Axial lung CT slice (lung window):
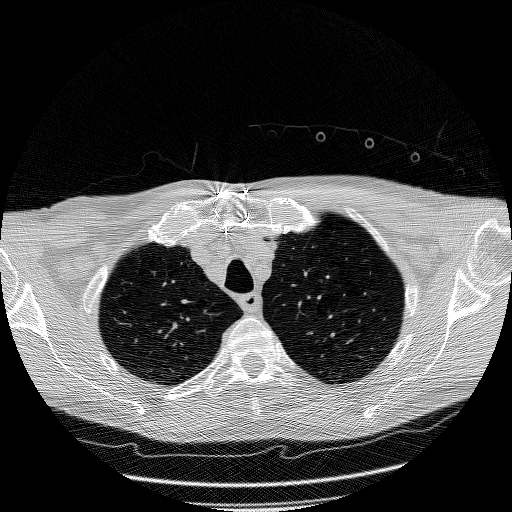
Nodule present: no